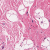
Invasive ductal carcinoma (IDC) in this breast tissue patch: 0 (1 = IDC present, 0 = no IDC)